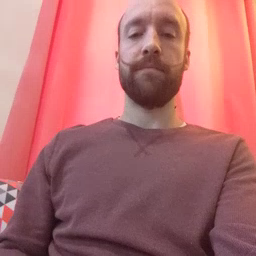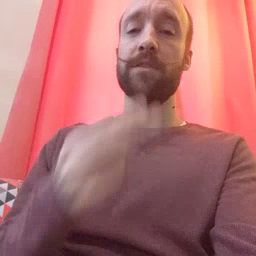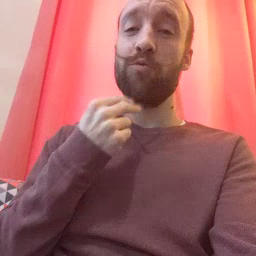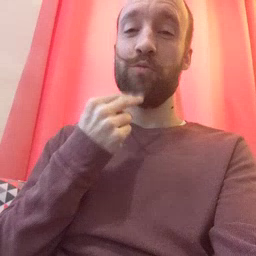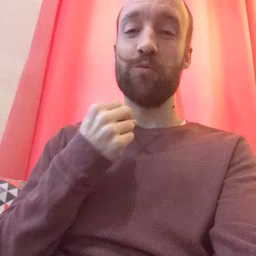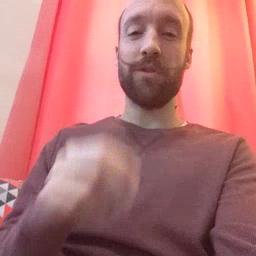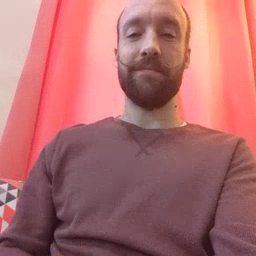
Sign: cute